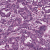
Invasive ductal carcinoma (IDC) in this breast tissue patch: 1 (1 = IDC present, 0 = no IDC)